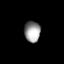
Tissue: lung
Cell type: Fibroblasts
Senescence score: 0.2192
Nuclear area (px): 326
Mean DAPI intensity: 153.479